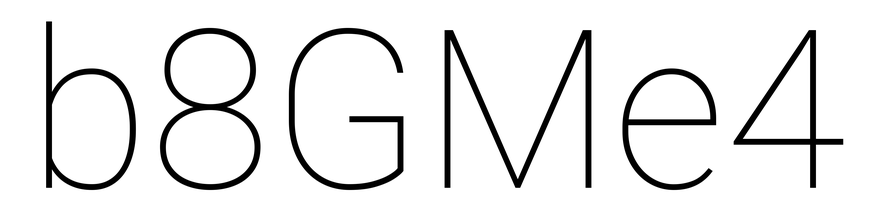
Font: Roboto_Thin